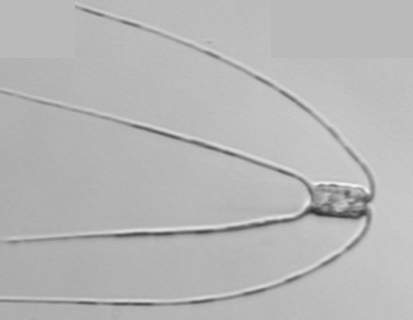
Label: Chaetoceros_peruvianis